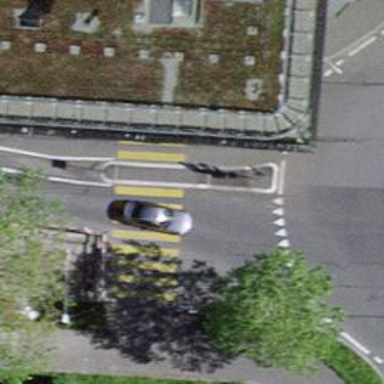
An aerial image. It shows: Zebra crossing with pedestrian island.